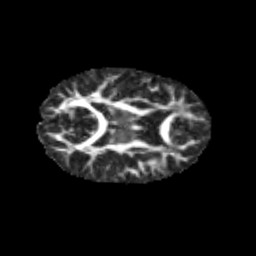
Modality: FA
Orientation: axial
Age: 12
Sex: male
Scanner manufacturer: siemens
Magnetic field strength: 3 T
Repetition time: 3.8 s
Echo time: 0.07 s